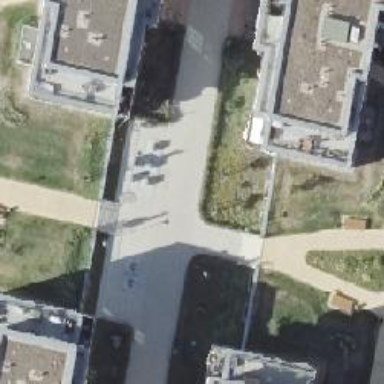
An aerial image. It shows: Pedestrian road.